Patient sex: M
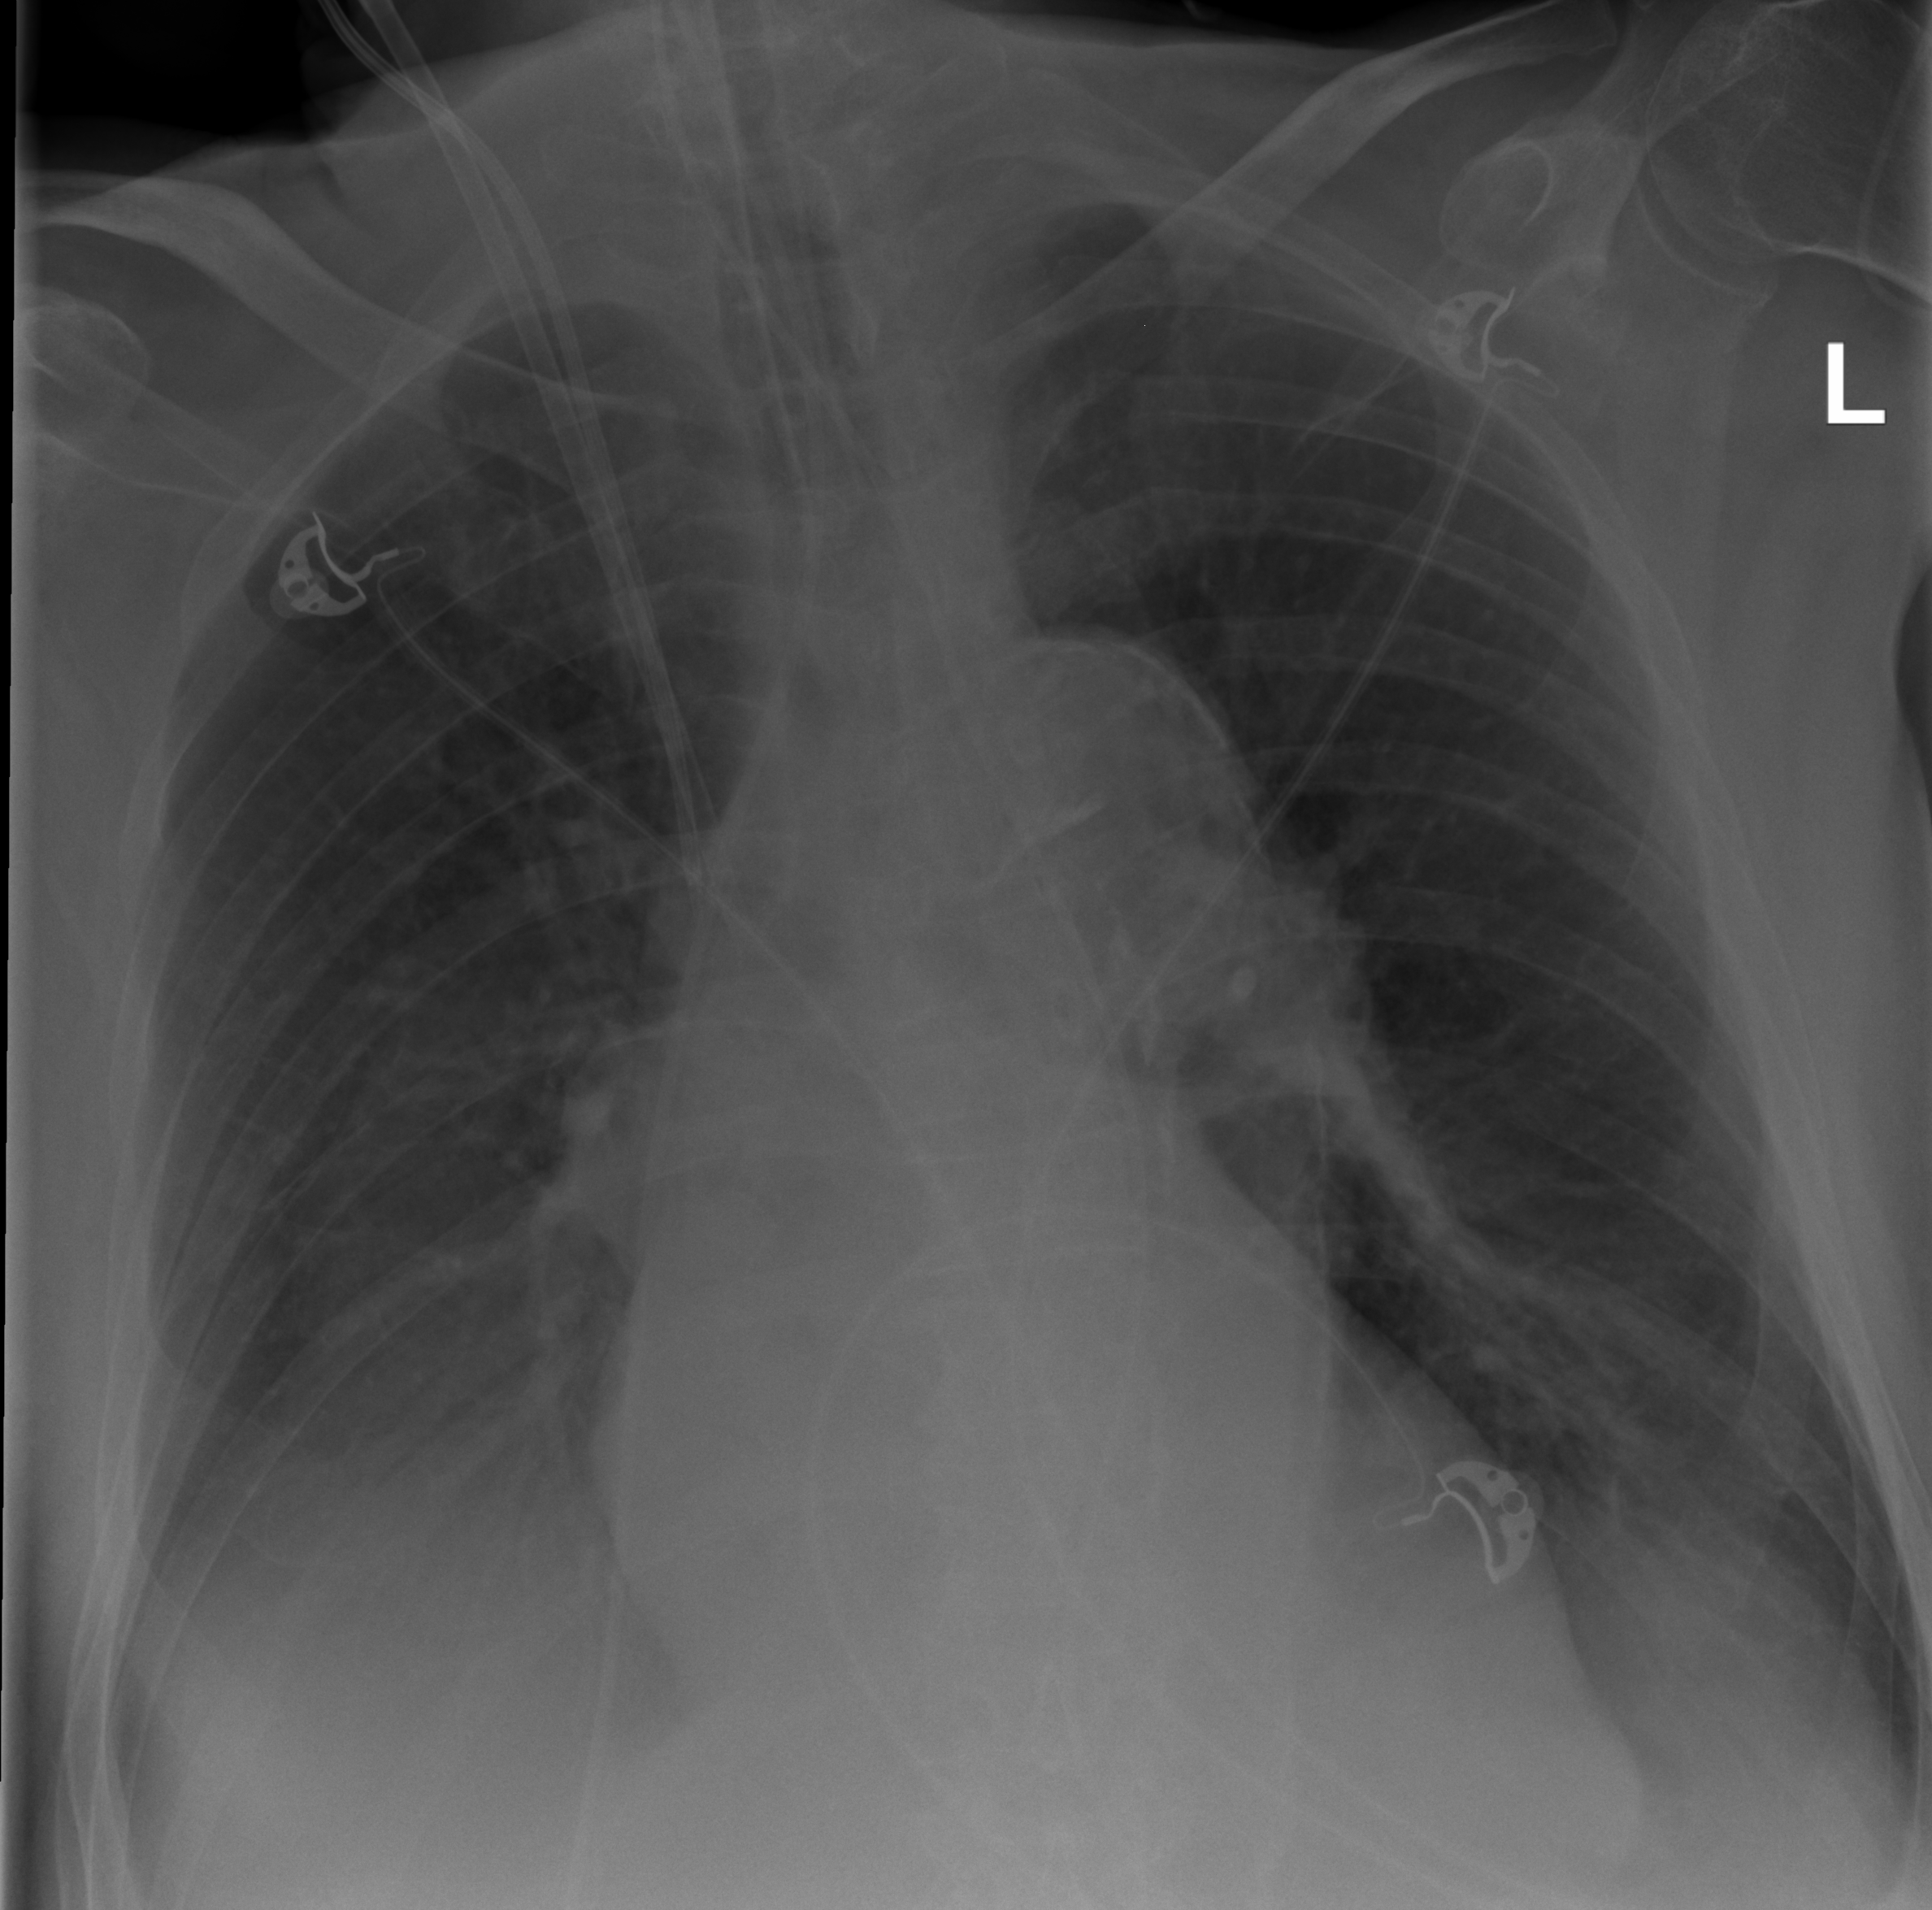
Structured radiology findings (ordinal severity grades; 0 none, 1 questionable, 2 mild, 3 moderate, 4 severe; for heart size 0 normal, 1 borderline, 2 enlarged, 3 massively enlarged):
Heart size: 0
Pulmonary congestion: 0
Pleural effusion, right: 2
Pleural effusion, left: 2
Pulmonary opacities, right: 0
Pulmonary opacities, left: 0
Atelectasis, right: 2
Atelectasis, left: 2